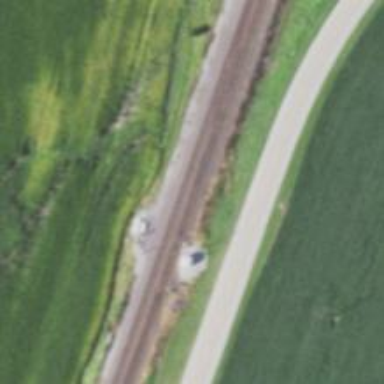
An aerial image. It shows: Railroad crossover.